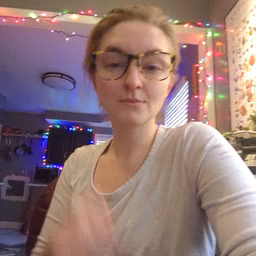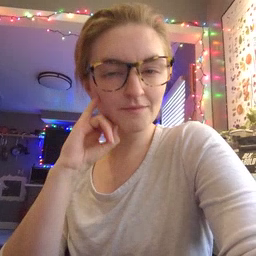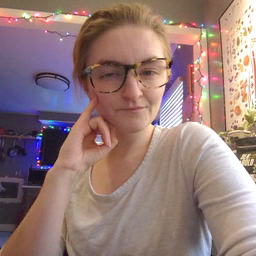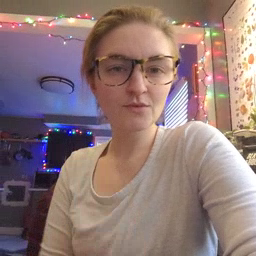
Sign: if